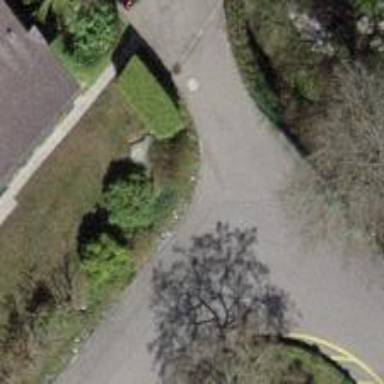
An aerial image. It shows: Residential road with asphalt surface and no sidewalks.